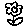
Label: flower